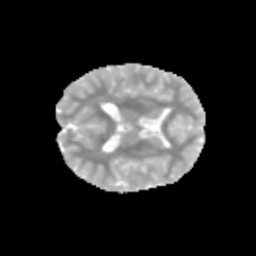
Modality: MD
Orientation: axial
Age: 11
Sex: male
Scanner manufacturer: siemens
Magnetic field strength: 3 T
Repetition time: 3.8 s
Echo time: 0.07 s